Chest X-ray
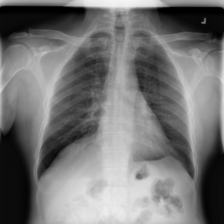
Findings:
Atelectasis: negative
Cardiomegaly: negative
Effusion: negative
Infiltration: positive
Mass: negative
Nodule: negative
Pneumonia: negative
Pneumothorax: negative
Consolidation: negative
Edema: negative
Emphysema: negative
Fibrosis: negative
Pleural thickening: negative
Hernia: negative